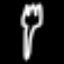
Label: fork